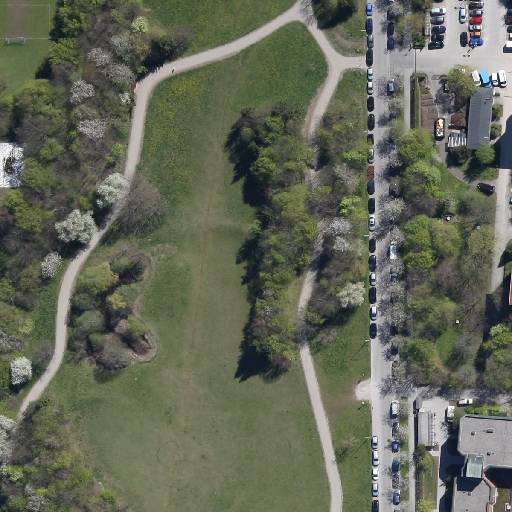
Referring expression: building along the road